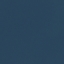
Land use / land cover class: SeaLake